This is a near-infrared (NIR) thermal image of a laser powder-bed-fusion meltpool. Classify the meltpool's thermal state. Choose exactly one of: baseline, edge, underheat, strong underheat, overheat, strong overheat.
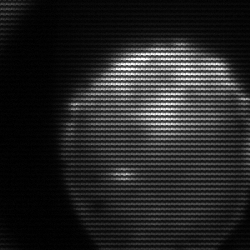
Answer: edge